Question: Can someone tell me why the box-sizing doesn't seem to honor the padding in the div given the following <URL>
'''
// The code is too long for this but can be viewed using browser debugging tools
// and here is a picture that says it all.
'''

The left column is fixed width: 190px;
The right column is width:100% with a margin-left: 190px
The green div is a nested div without a width and height:20px;
'''
<style>
div {
-webkit-box-sizing: border-box;
-moz-box-sizing: border-box;
box-sizing: border-box;
}
</style>
'''
Shouldn't the padding push the green line in as it is on the left side?
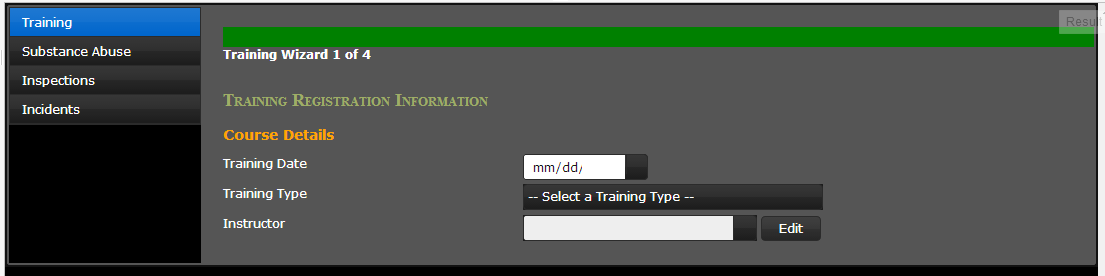
Answer: The problem in this instance is with the '#wizard-body' div, which has a left margin but also a width of '100%', which means it's way to wide for container. The float also messes things up. Remove these and it will work as expected:
'''
#wizard-body {
float: left;
width: 100%;
}
'''
The green div is behaving as expected, but is following the container off screen.